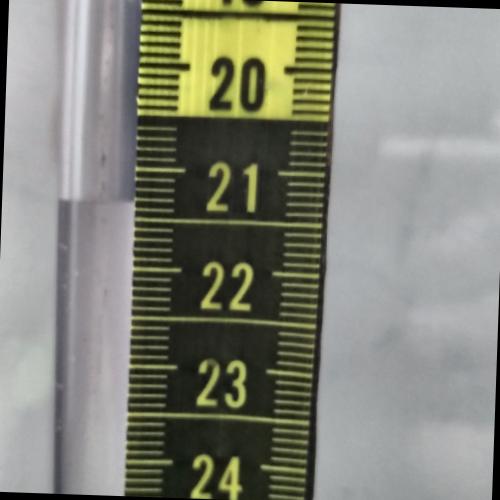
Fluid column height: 21.3 cm